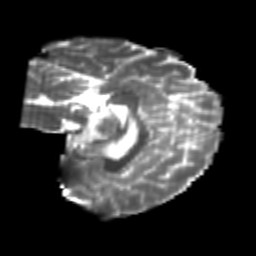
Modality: T2w
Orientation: sagittal
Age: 22
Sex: male
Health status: healthy
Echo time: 0.074 s